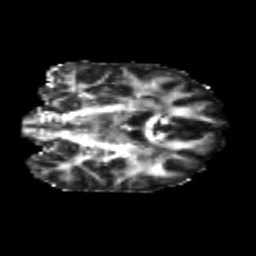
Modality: FA
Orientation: coronal
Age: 25
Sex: female
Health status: healthy
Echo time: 0.074 s